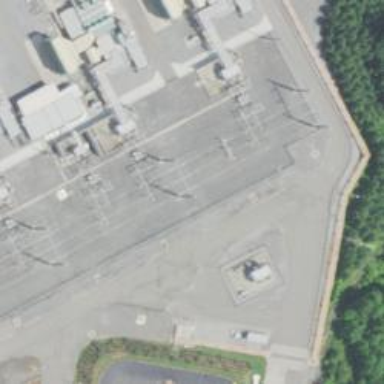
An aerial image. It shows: Switch used for power control.